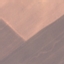
Label: AnnualCrop